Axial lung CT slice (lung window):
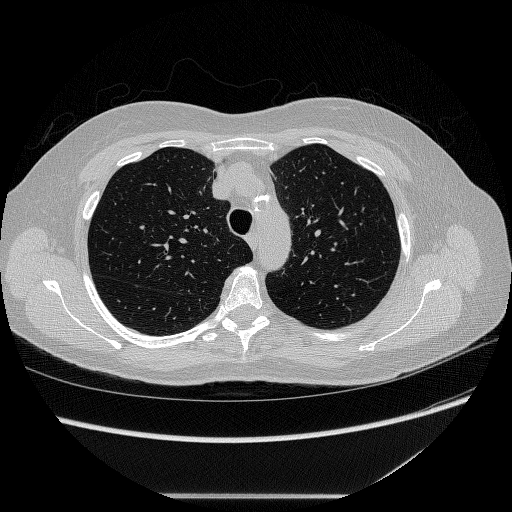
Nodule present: no